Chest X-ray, PA view. Patient: 63 years old, sex M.
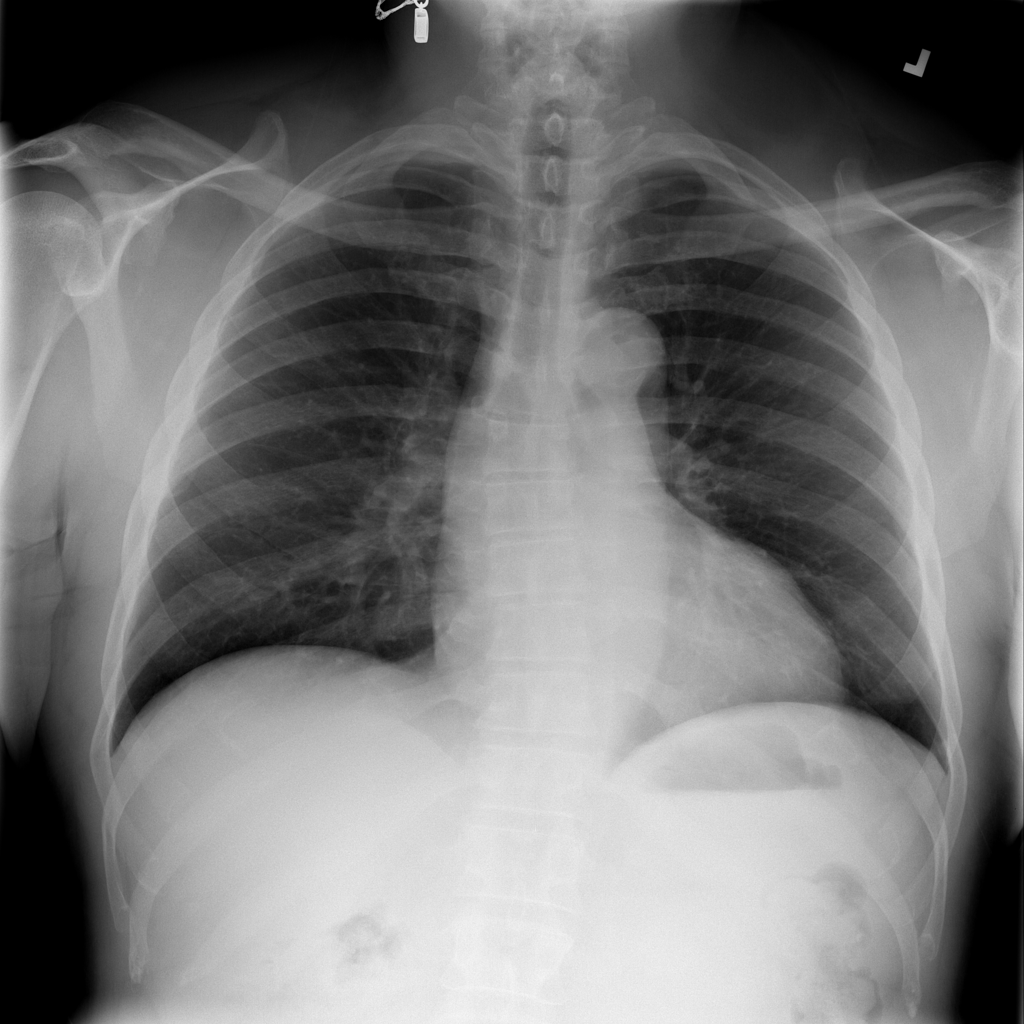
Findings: Infiltration